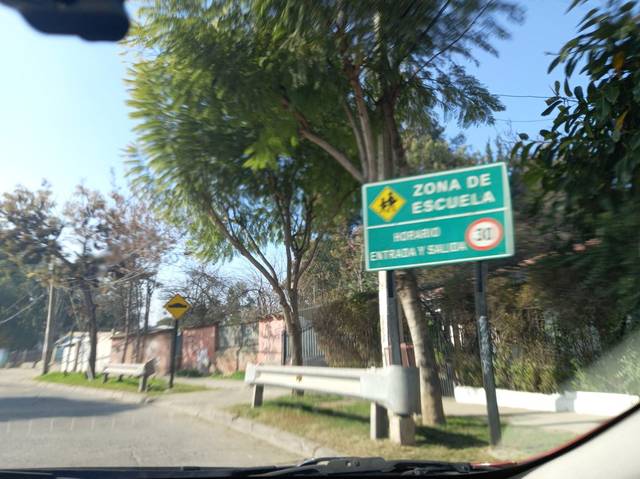
Region: Chile
Coordinates: -33.625, -70.58